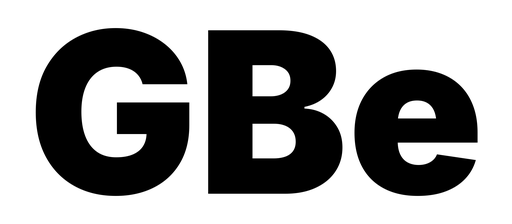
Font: Inter_Black